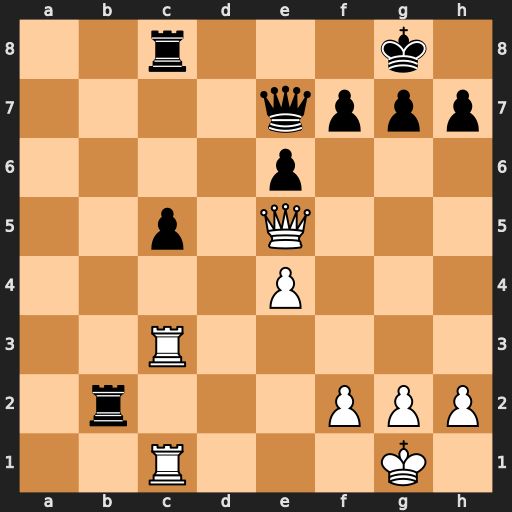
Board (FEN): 2r3k1/4qppp/4p3/2p1Q3/4P3/2R5/1r3PPP/2R3K1
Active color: w
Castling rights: -
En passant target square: -
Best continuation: Rg3 g6 Qxb2